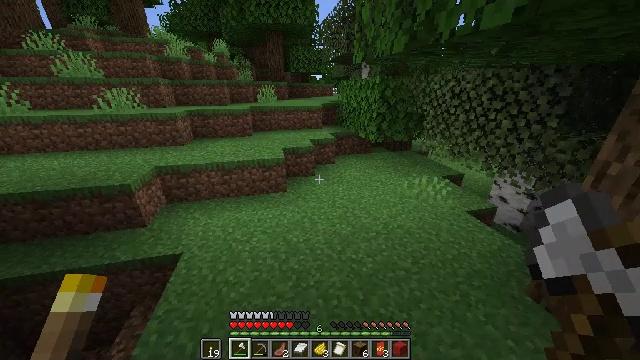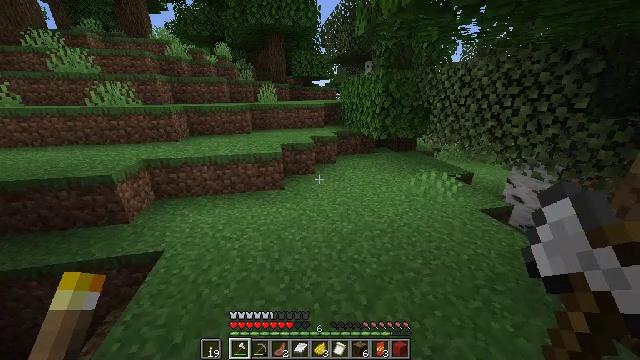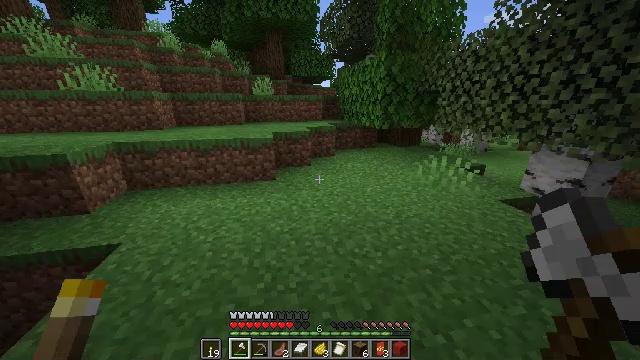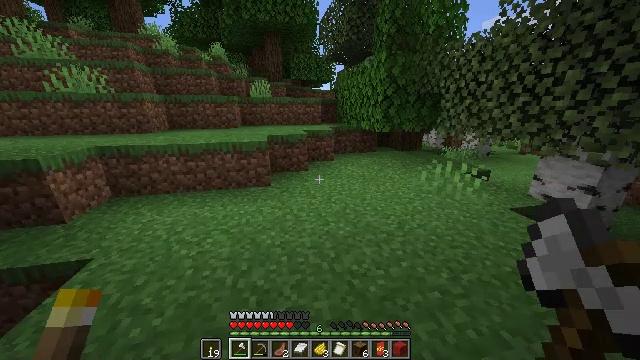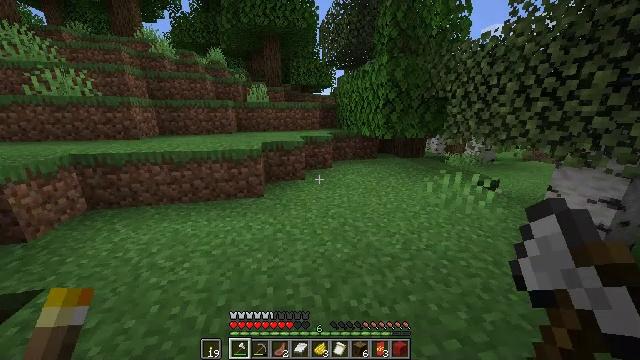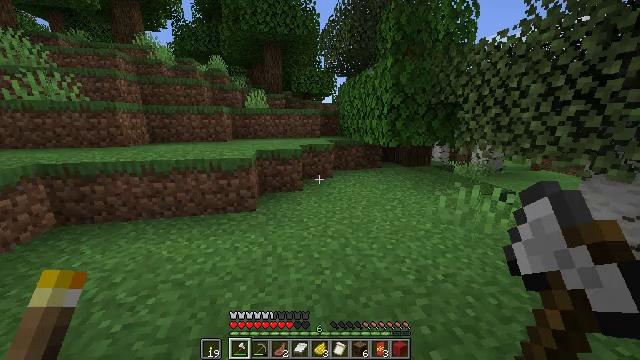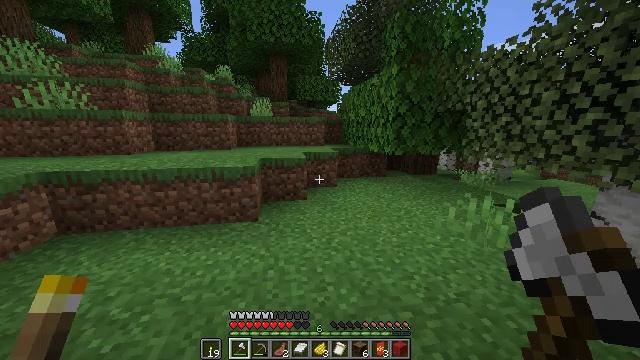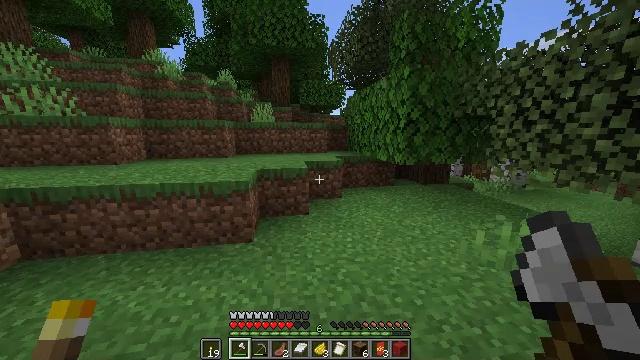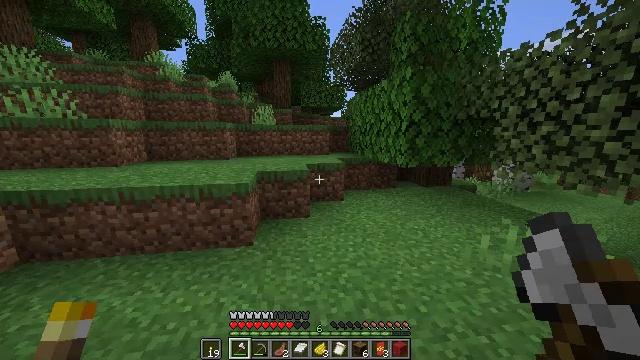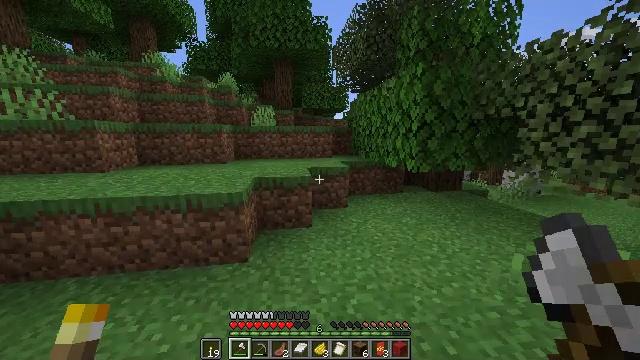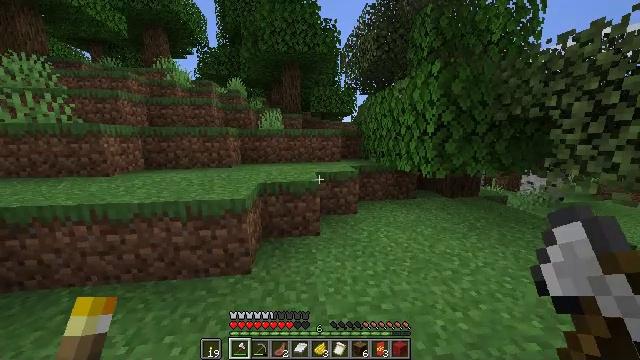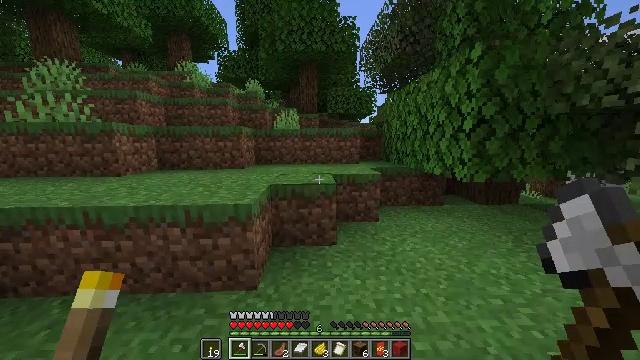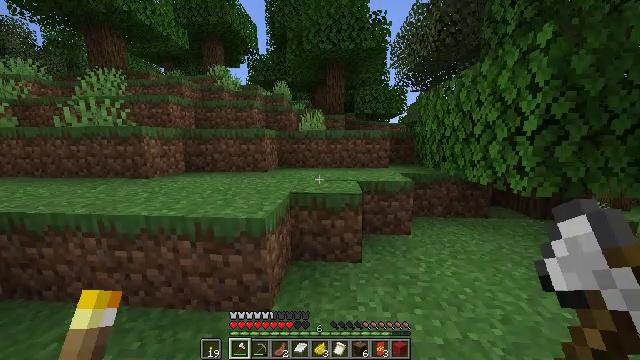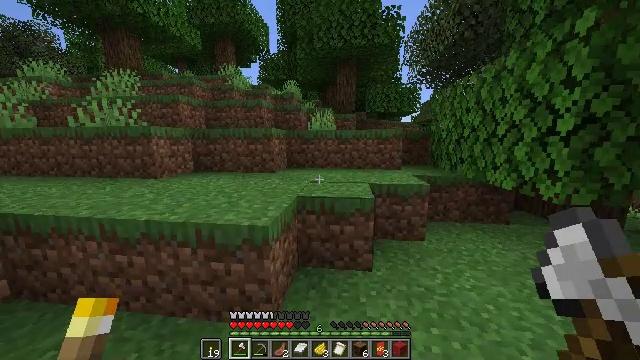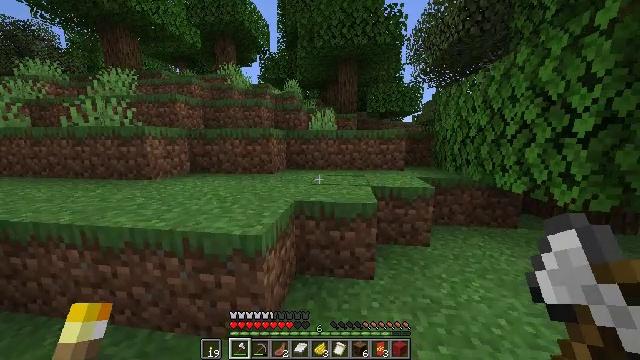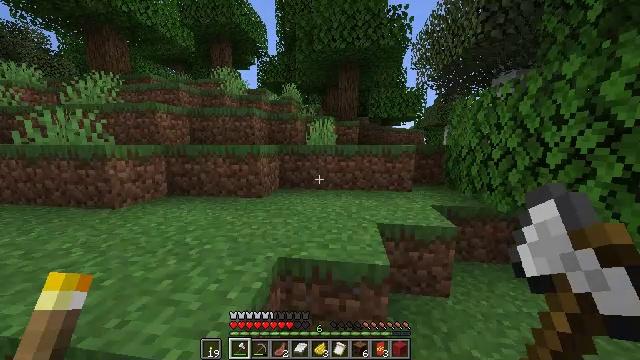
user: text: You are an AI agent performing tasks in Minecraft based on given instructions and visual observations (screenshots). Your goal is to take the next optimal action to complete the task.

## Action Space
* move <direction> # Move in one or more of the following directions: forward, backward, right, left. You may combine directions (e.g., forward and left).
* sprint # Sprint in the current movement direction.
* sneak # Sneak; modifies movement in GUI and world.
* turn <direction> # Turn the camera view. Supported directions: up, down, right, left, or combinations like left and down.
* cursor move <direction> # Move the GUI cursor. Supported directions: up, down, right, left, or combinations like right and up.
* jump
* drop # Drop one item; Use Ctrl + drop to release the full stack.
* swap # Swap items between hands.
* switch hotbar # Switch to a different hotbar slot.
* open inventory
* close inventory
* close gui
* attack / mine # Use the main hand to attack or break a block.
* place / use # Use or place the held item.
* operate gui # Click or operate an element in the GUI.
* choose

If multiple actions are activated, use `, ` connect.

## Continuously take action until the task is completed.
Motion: motion action
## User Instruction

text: Craft yellow dye.
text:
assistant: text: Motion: move forward, turn up
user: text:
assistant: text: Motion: move forward, turn up
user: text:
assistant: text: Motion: move forward, turn up
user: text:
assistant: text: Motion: move forward, turn up
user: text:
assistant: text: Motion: move forward, turn up
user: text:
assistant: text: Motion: move forward, turn left and up
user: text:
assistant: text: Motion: move forward, turn up
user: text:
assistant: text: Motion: move forward
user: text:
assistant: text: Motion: move forward
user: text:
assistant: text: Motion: move forward, turn left
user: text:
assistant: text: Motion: move forward, turn left
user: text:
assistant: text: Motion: move forward, turn left
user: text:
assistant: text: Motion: move forward, turn left
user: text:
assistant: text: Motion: move forward
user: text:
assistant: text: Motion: move forward, jump
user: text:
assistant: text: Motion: move forward, jump
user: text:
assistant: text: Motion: move forward, jump
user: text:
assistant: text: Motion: move forward
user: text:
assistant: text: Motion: move forward
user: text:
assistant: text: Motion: move forward
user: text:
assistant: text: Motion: move forward
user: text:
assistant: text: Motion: move forward
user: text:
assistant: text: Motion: move forward, turn right
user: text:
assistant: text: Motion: move forward, turn right
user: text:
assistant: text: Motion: move forward, turn right, jump
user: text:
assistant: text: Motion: move forward, turn right, jump
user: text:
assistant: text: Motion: move forward, turn right, jump
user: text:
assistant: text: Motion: move forward, turn right
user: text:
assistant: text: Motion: move forward, turn right
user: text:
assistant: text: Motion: move forward, turn right